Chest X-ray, AP view. Patient: 44 years old, sex M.
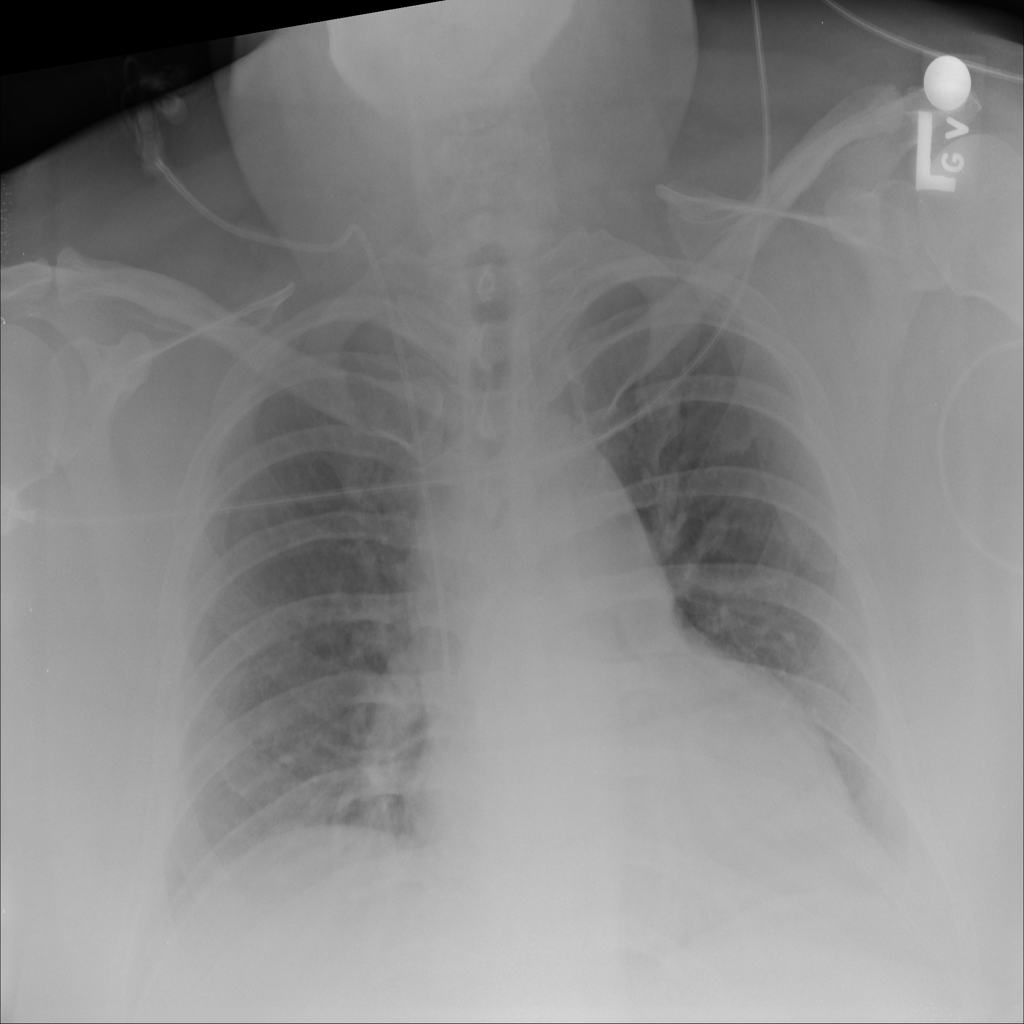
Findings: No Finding